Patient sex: M
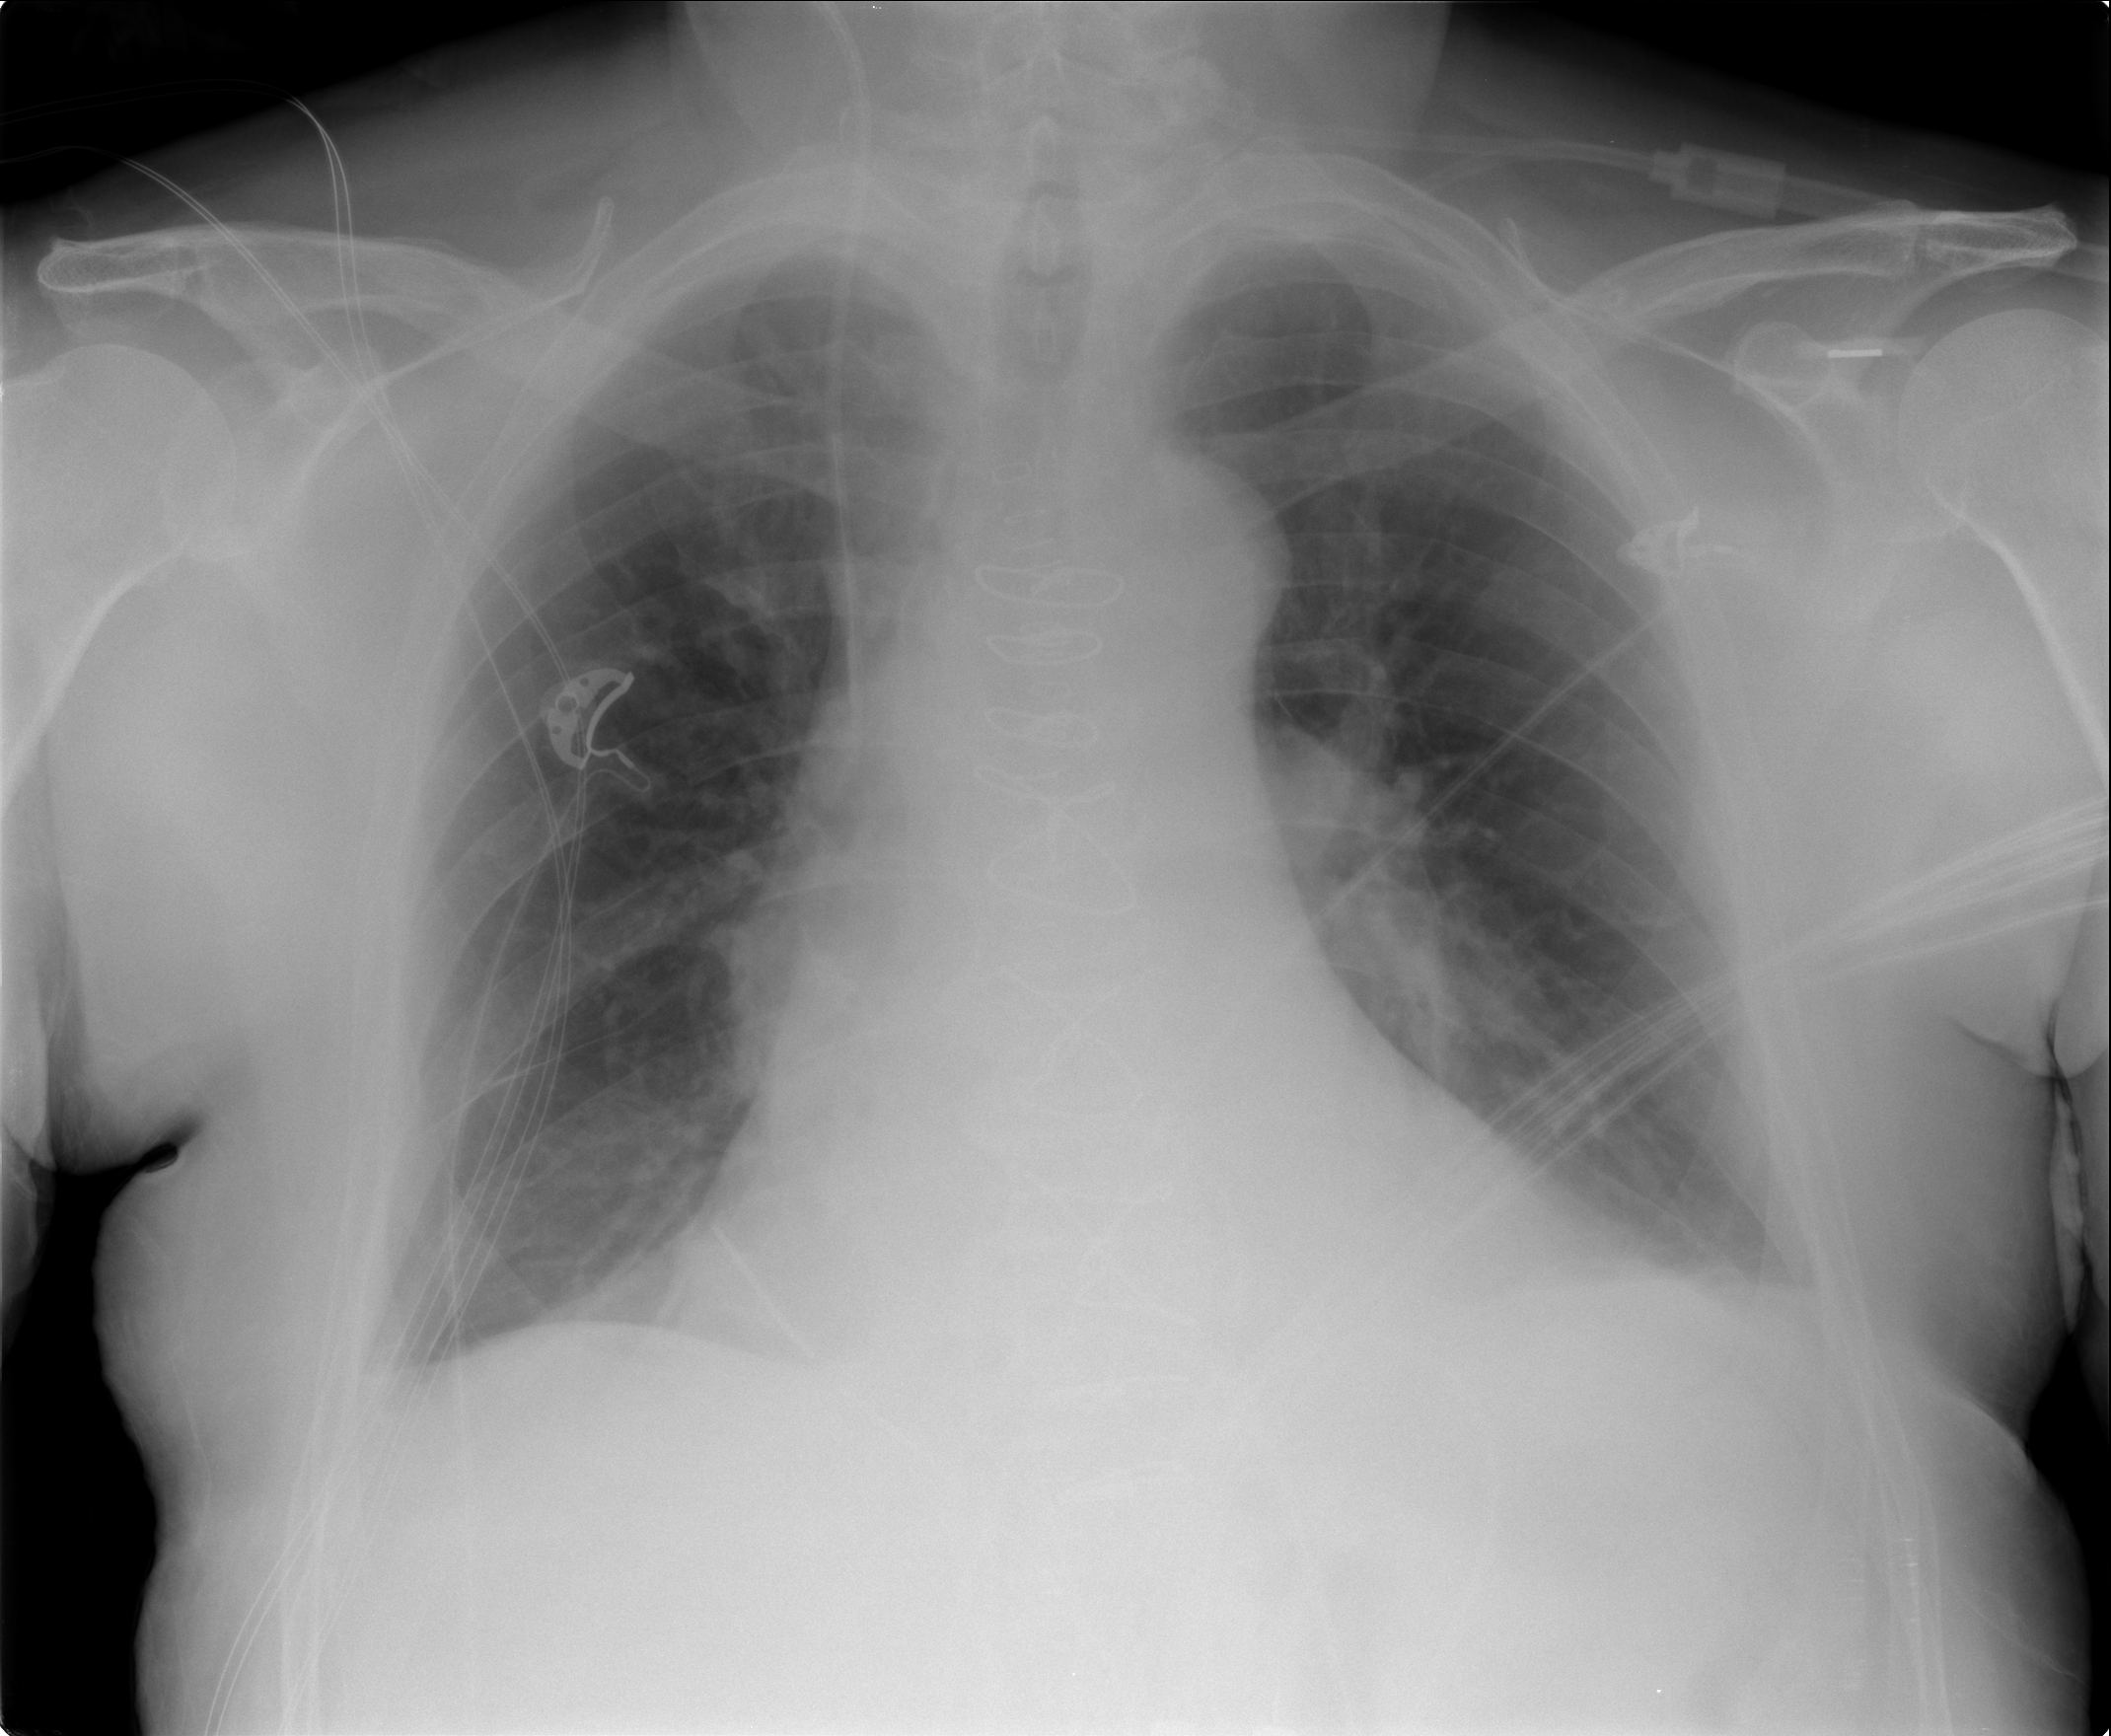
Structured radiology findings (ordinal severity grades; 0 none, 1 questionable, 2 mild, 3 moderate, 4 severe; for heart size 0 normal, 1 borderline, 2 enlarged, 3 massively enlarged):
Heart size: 2
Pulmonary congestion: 2
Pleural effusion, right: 0
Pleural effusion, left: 0
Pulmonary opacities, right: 0
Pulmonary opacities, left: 0
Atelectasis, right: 0
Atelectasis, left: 0